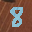
Label: 8